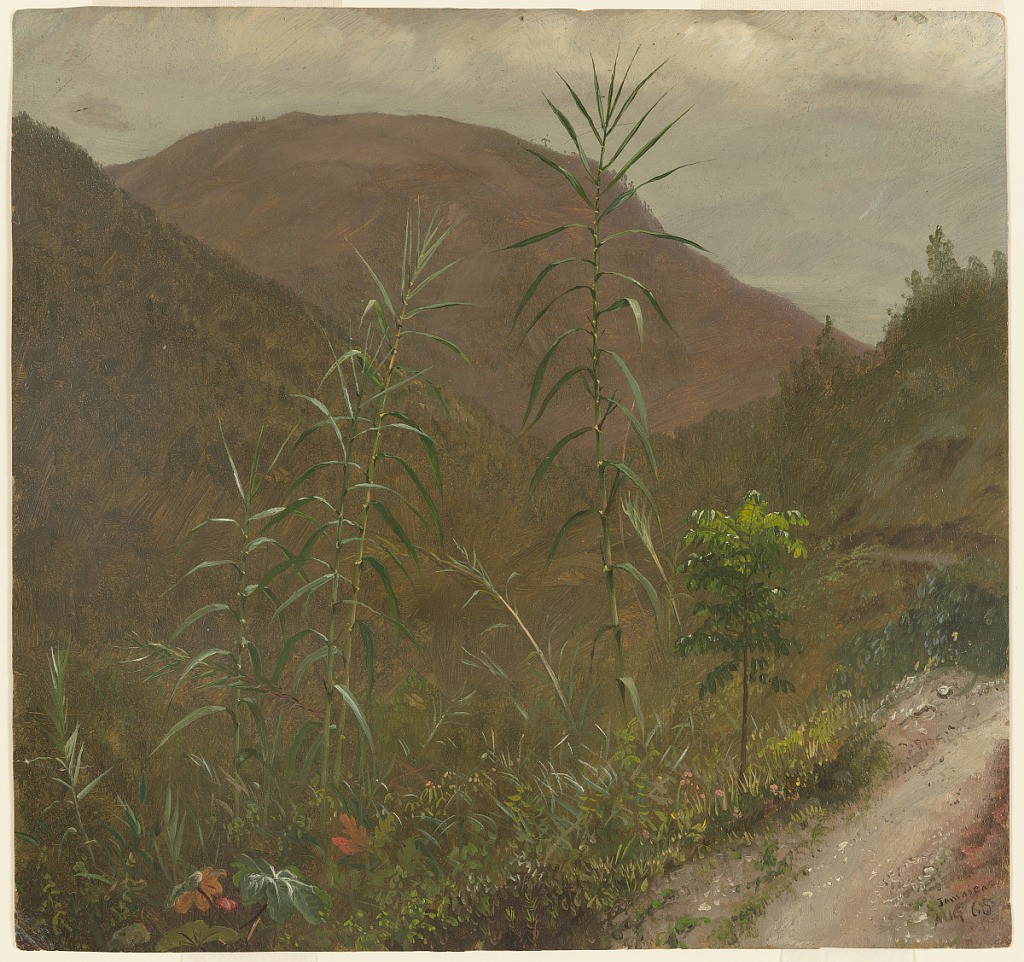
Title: Wild Sugar Cane, Jamaica
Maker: Frederic Edwin Church, American, 1826–1900
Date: August 1865
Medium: Oil and graphite on orange paperboard
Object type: Drawing
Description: Landscape sketch showing four stalks of wild sugar cane growing in a lush mountain valley in Jamaica. In the foreground at right, a dirt path is briefly visible before it curves out of the frame at right. At center, tall, green stalks of sugar cane grow vertically out of the mountainside to the left of the path. Evenly spaced, their leaves are slender and pointed. Below them, three other stalks bend to the left while a small sapling grows beside them at right. In the middle distance, two lush mountain ridges at left and right converge at center to form a wide "V." In the background, a taller, rounded mountain--rendered in a shade of purplish brown--looms over the landscape. Gray clouds fill the sky above.